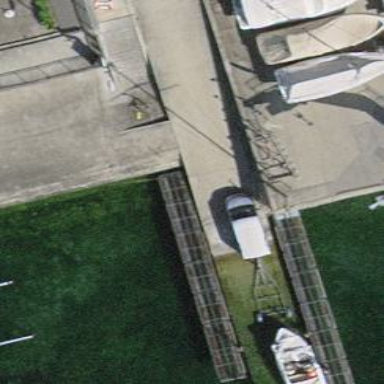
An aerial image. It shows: Slipway on leisure land.